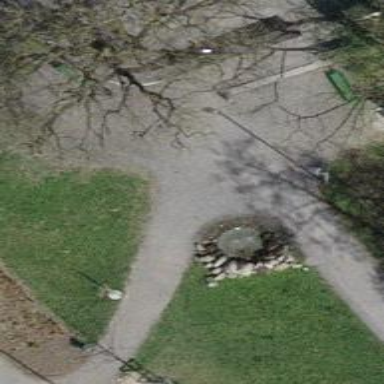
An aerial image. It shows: Fountain.